Interaction volume radius: 5 \u00c5
Interaction volume height: 40 \u00c5
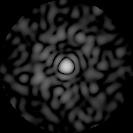
Disorder parameter: 0.8481